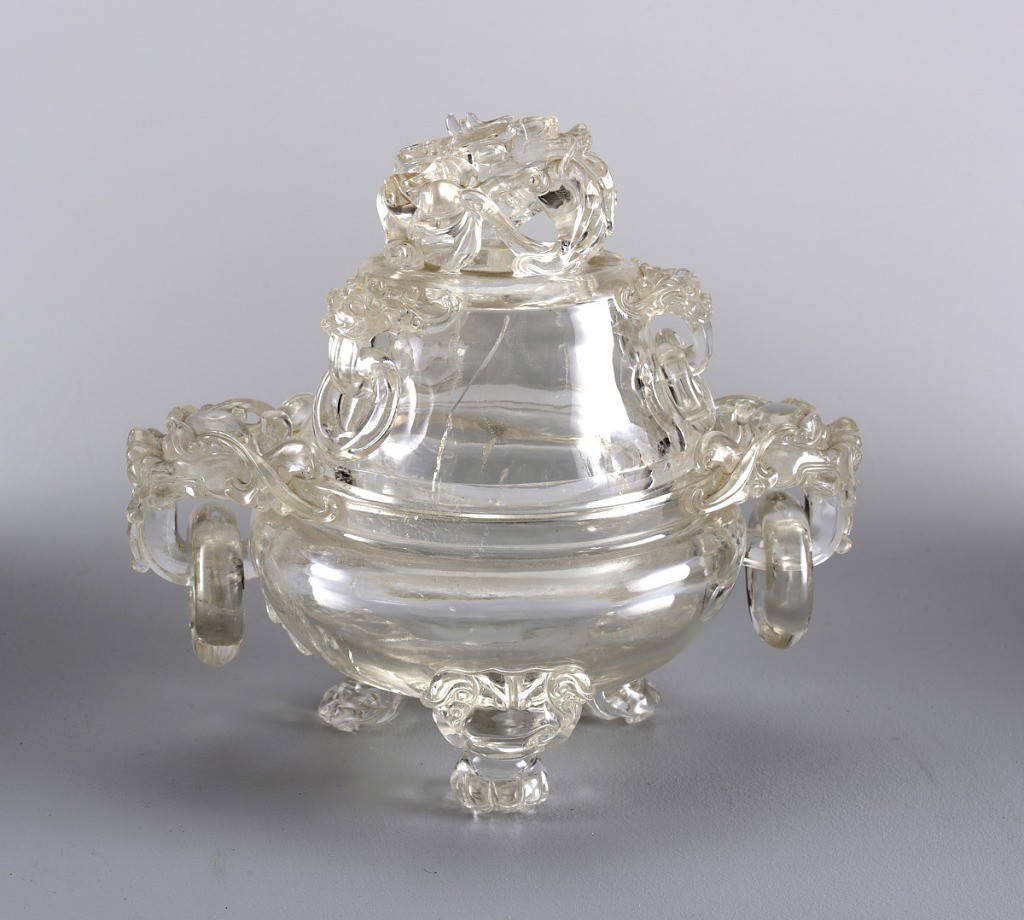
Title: Bowl and cover
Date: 18th–19th century
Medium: rock crystal
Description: Circular incense burner with circular domed cover; cover surmounted by open-work carving of coiled dragon and lotus; on cover sides are three loose rings suspended from animal mask handles. Body rests on three animal legs extending from lion-dog masks. Pair of handles made up of loose rings suspended from animal masks; transluscent inclusions, both pieces.